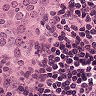
Metastatic tissue present: yes